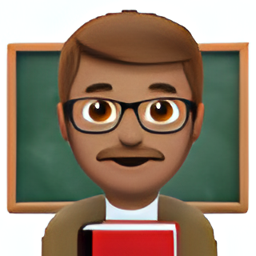
Name: male teacher type 4
Emoji: 👨🏽‍🏫
Group: People & Body
Sub-group: person-role